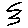
Label: zigzag